Question: This is a snake game. How many steps do you need to take from the current state to eat two foods one after another (regardless of the order of the two foods)? At the same time, pay attention to avoid obstacles
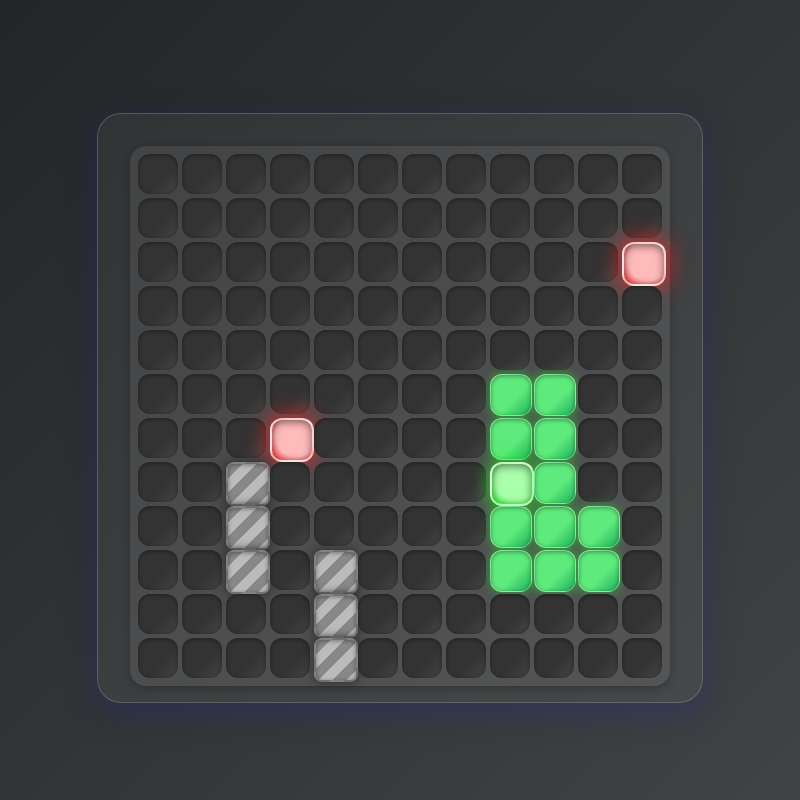
Answer: 18